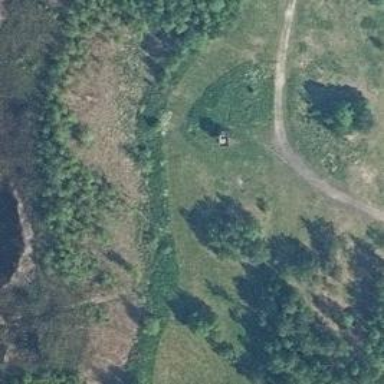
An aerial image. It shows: Disc golf tee.